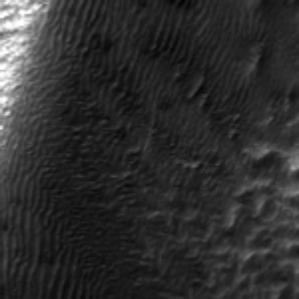
Label: frost